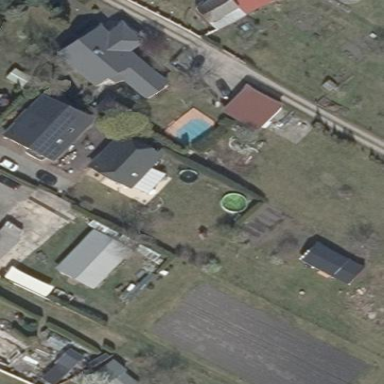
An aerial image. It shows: Garden area designated for leisure land.